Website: home-depot
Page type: delivery-shipping
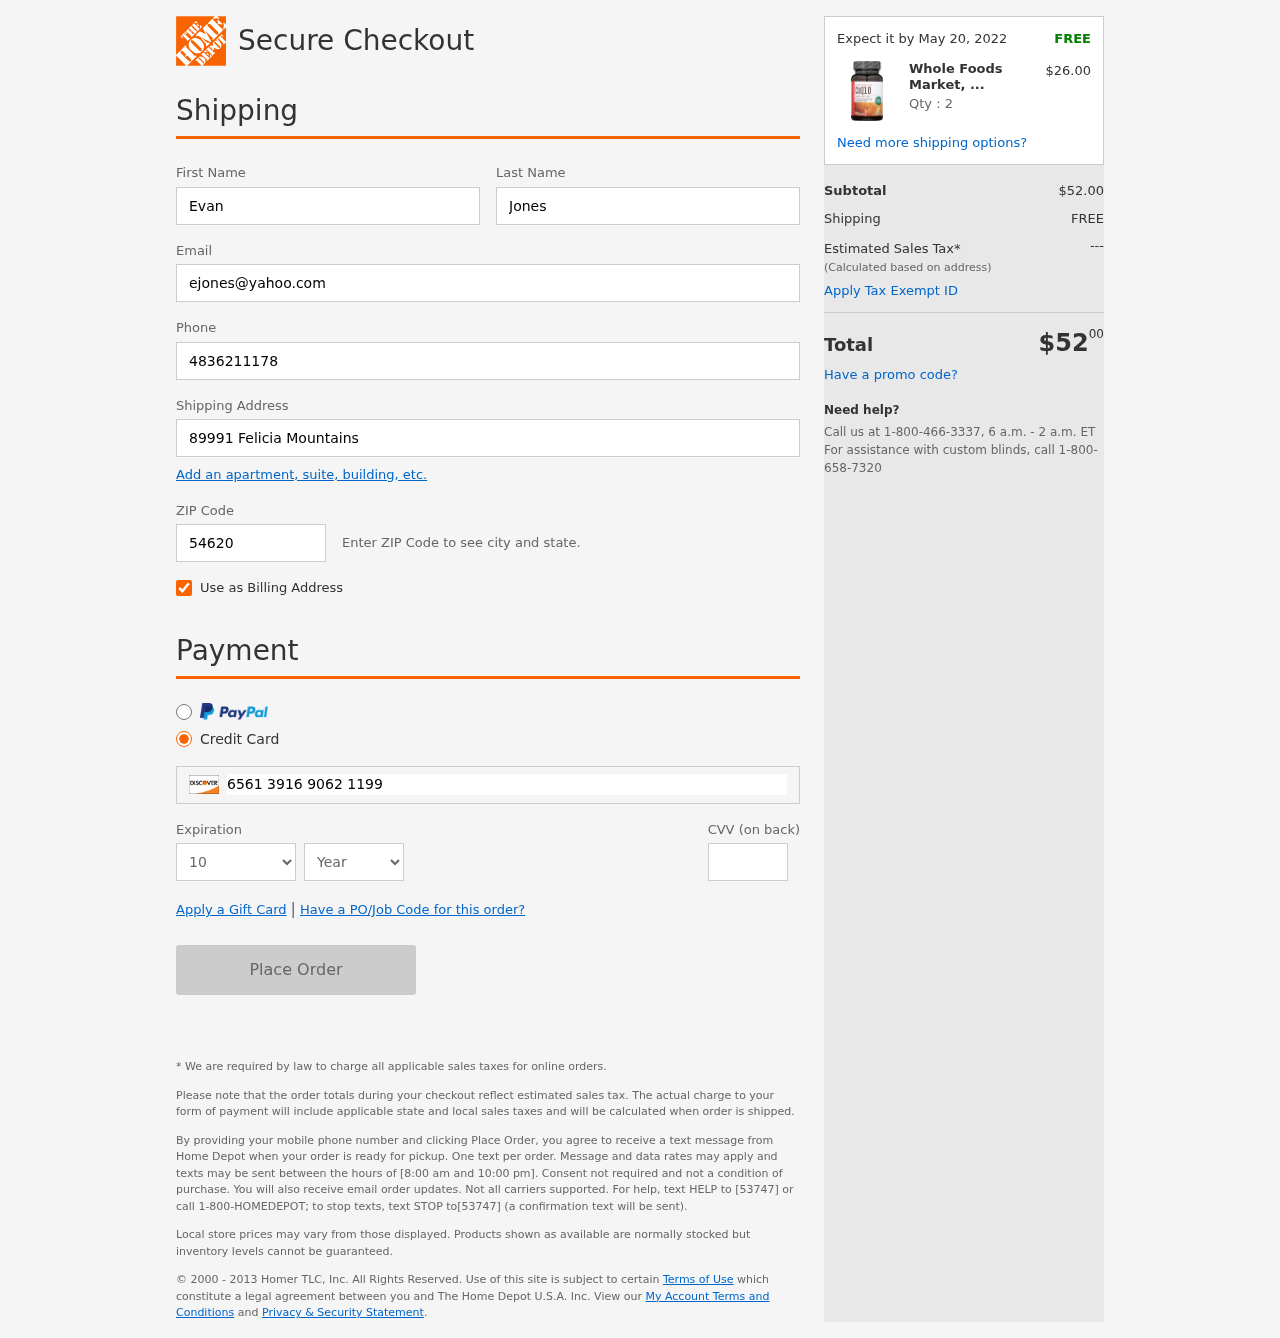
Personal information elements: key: PII_CARD_CVV
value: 565
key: PII_CARD_EXPIRY_MONTH
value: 10
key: PII_CARD_EXPIRY_YEAR
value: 30
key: PII_CARD_NUMBER
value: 6561 3916 9062 1199
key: PII_EMAIL
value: ejones@yahoo.com
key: PII_FIRSTNAME
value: Evan
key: PII_LASTNAME
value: Jones
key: PII_PHONE
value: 4836211178
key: PII_POSTCODE
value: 54620
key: PII_STREET
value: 89991 Felicia Mountains
Product elements: key: PRODUCT1_NAME
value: Whole Foods Market, CoQ10 100mg, 60 ct
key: PRODUCT1_PRICE
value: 26
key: PRODUCT1_QUANTITY
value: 2
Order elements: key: ORDER_DELIVERY_DATE
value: Expect it by May 20, 2022
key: ORDER_SUBTOTAL
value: $52.00
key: ORDER_SHIPPING_COST
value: FREE
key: ORDER_TOTAL
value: $5200